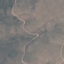
Land use / land cover: HerbaceousVegetation